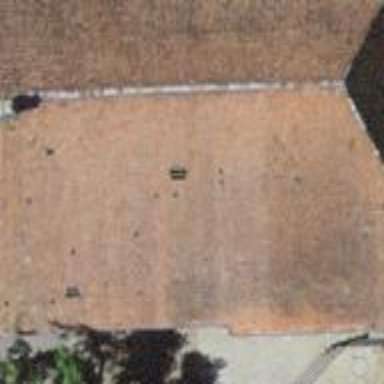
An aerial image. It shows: Farm building.